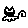
Label: cat